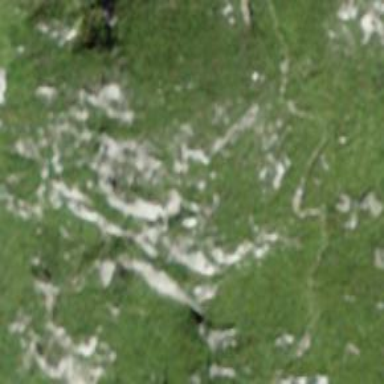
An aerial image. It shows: Cliff in nature.